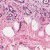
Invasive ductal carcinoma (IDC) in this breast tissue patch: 0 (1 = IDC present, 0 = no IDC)